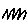
Label: zigzag